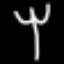
Label: fork